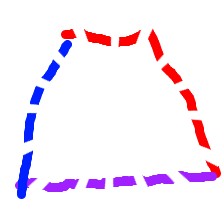
Shape: trapezoid